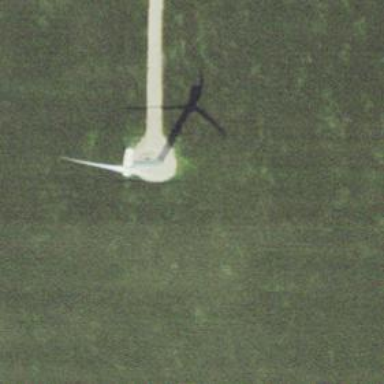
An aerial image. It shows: Wind generator powered by horizontal-axis wind turbine.